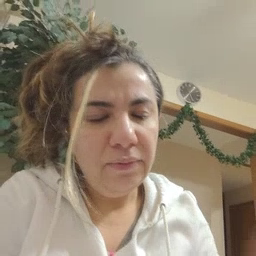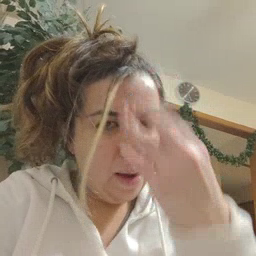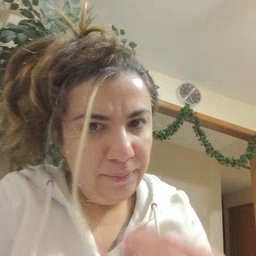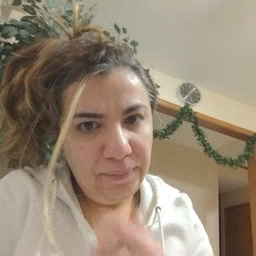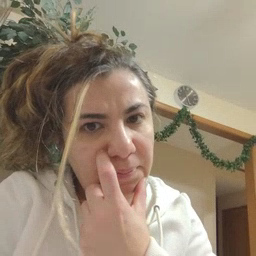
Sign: nap